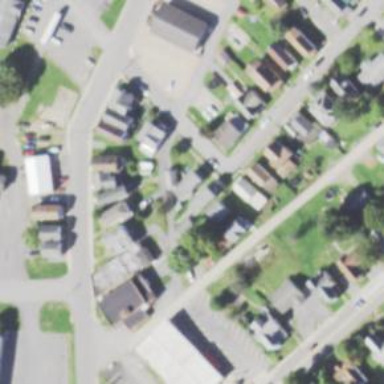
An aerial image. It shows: Alley classified as service road.